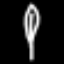
Label: leaf